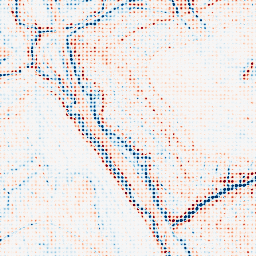
Category: edge_preserving
Decomposition family: anisotropic_diffusion
Decomposition parameters: iterations: 20
kappa: 30
gamma: 0.15
Upsampling method: sinc_hamming
Upsampling parameters: scale: 8
kernel_size: 4
Upsampling scale: 8